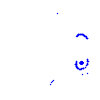
Particle: proton